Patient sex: F
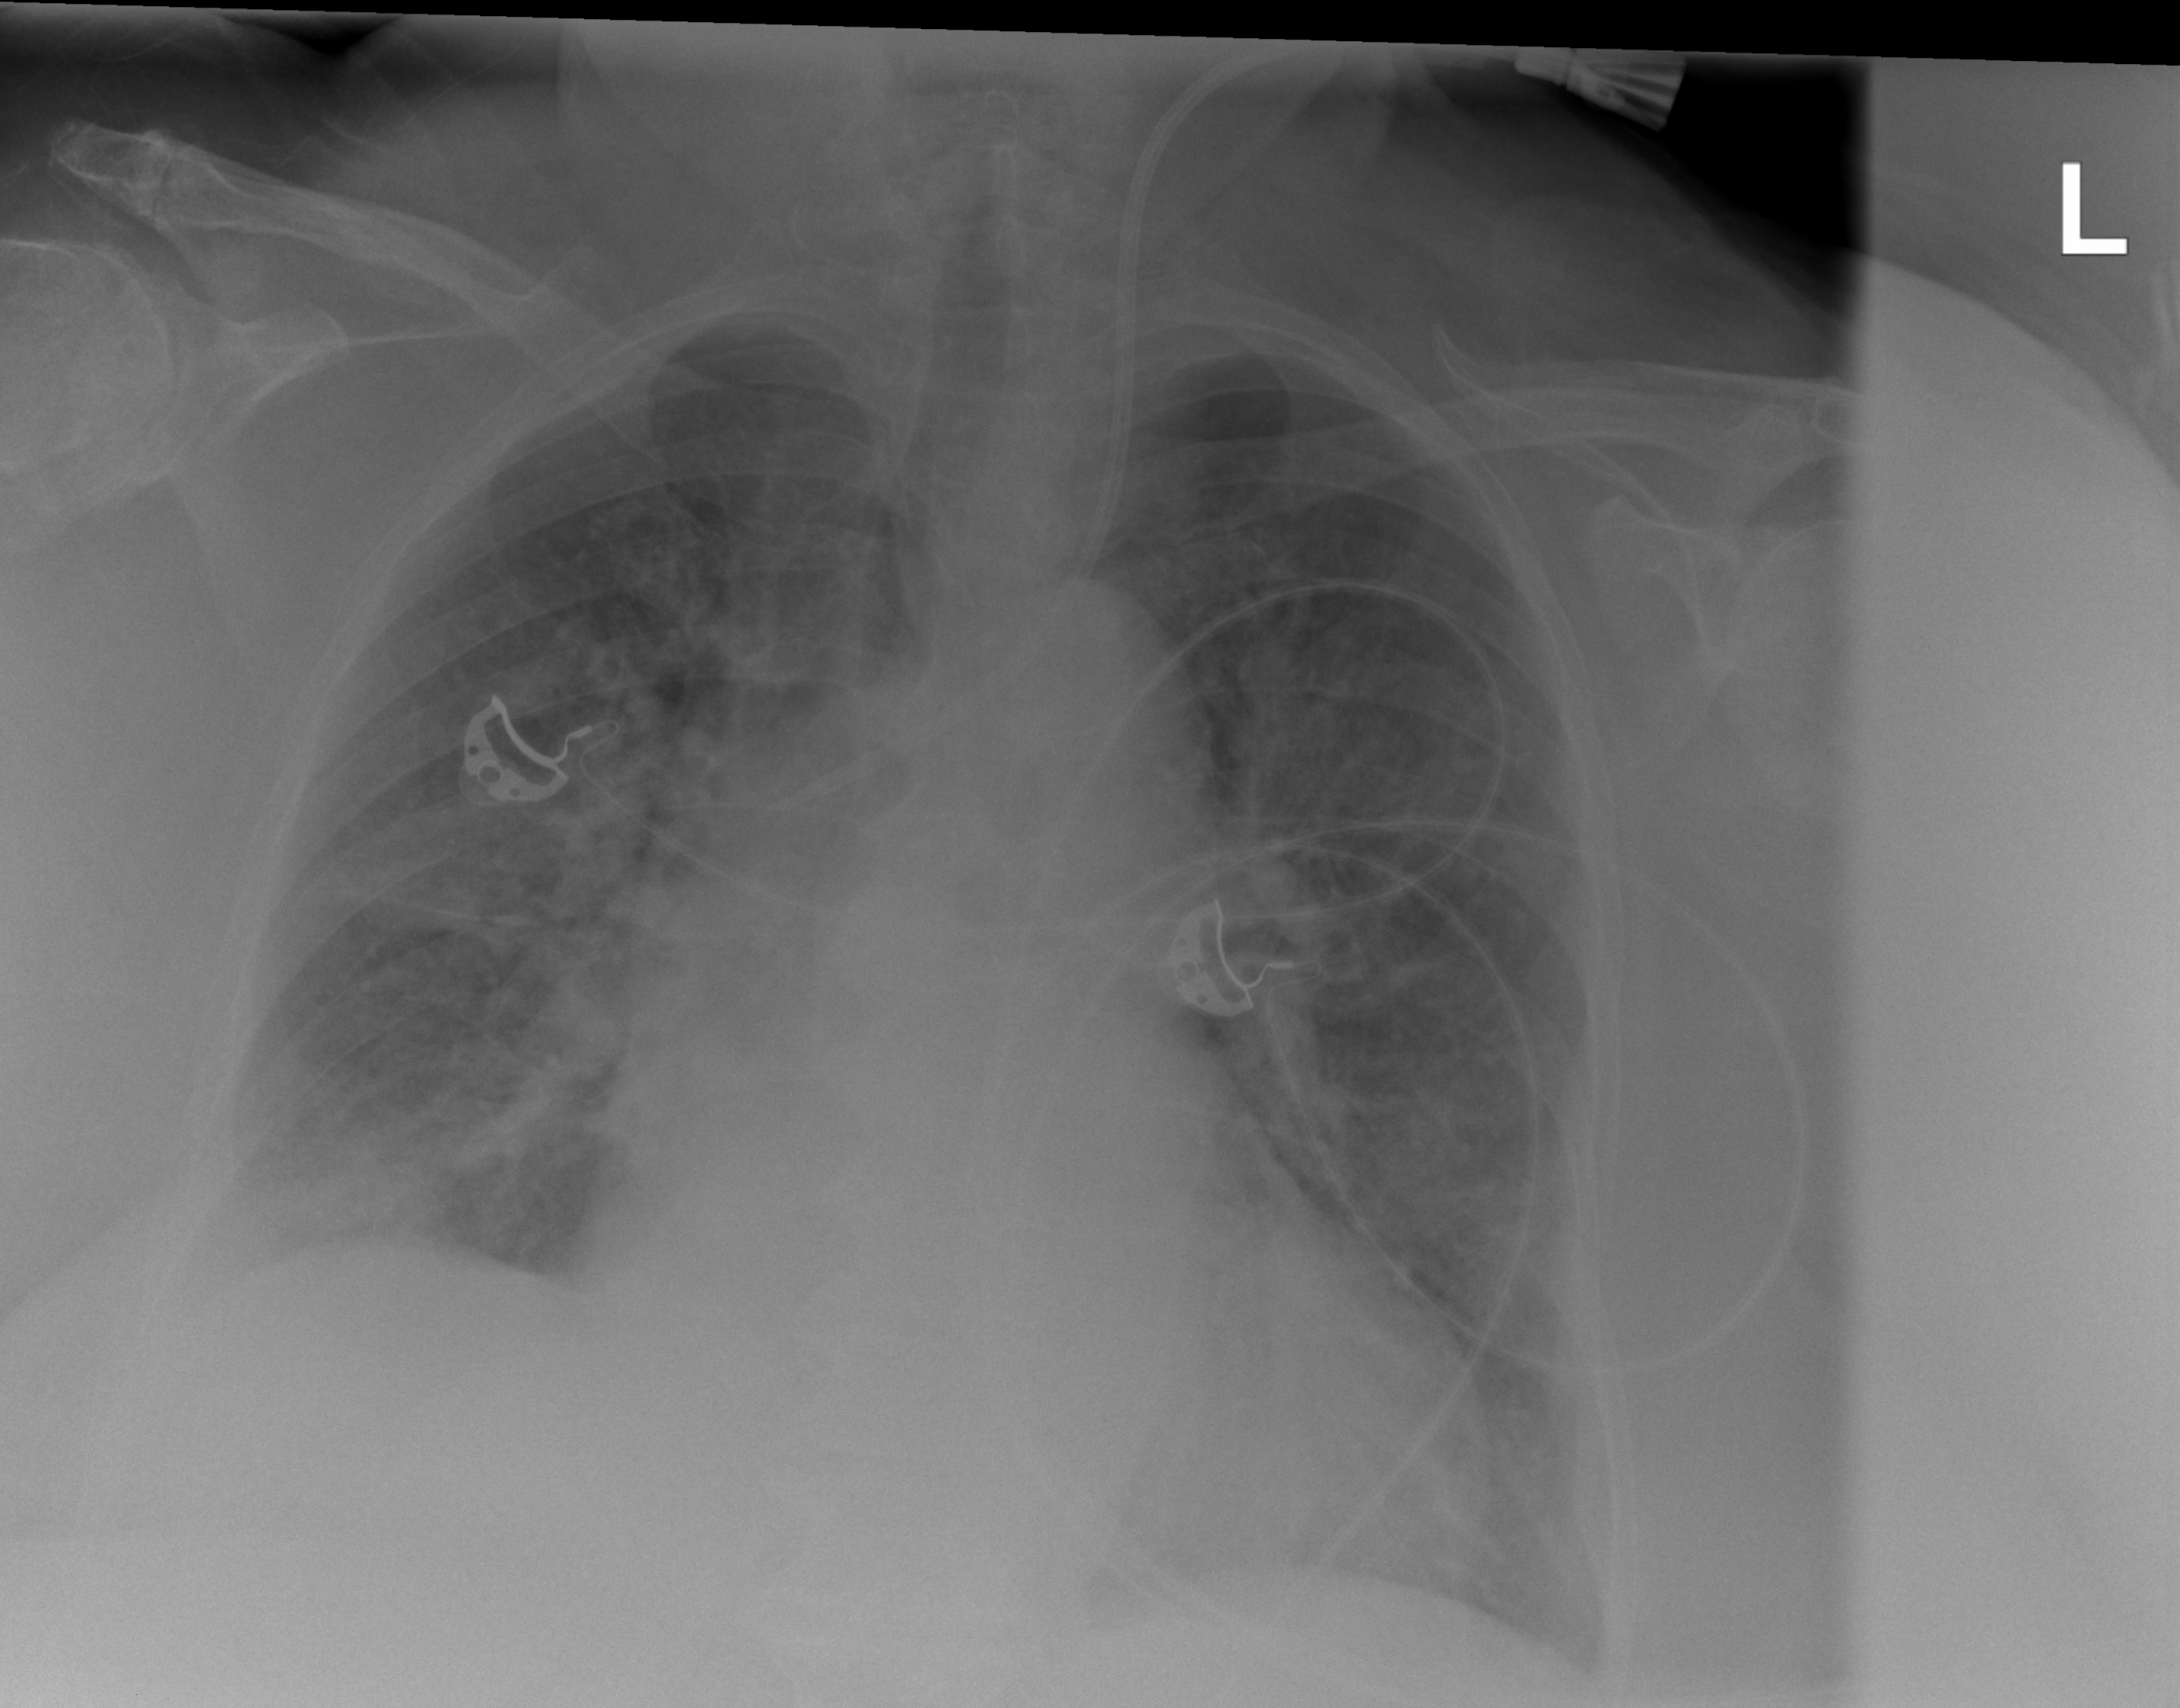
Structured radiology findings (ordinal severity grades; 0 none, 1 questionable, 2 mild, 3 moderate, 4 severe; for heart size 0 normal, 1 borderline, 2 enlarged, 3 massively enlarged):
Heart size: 0
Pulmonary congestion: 3
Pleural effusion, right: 2
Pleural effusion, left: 0
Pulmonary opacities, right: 3
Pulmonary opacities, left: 3
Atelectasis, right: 2
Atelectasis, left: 2